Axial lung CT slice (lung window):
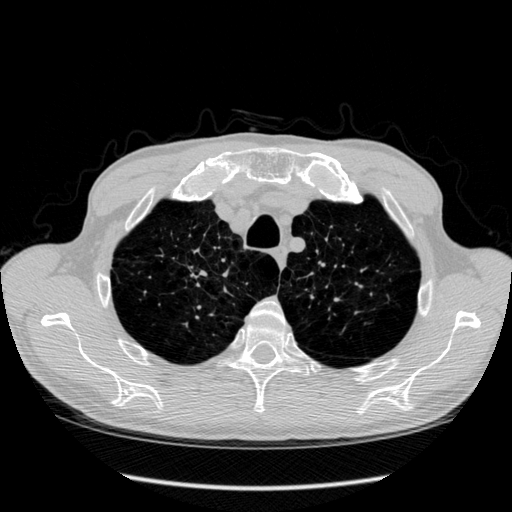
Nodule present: no